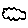
Label: cloud